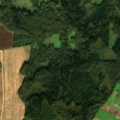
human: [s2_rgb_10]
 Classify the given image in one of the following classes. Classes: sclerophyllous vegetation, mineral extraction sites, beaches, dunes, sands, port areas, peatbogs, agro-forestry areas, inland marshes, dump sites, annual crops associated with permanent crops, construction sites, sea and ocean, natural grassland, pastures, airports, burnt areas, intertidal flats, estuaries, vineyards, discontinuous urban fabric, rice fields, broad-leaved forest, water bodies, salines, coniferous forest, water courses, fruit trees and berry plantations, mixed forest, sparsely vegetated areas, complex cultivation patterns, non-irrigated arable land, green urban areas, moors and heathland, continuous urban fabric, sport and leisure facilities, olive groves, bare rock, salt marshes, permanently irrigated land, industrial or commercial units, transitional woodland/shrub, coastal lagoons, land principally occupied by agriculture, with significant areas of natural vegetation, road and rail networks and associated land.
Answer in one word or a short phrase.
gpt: non-irrigated arable land, broad-leaved forest, coniferous forest, mixed forest